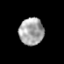
Tissue: prostate
Cell type: Myeloid cells
Senescence score: 0.2202
Nuclear area (px): 653
Mean DAPI intensity: 165.121